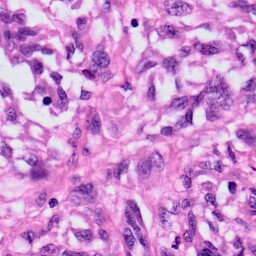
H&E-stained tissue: Skin